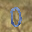
Label: 0